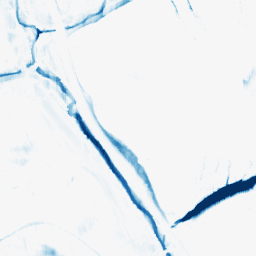
Category: morphological
Decomposition family: morphological_rect
Decomposition parameters: operation: closing
width: 5
height: 20
Upsampling method: sinc_hamming
Upsampling parameters: scale: 2
kernel_size: 16
Upsampling scale: 2